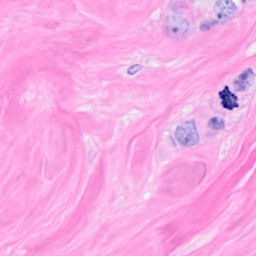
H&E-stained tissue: Breast